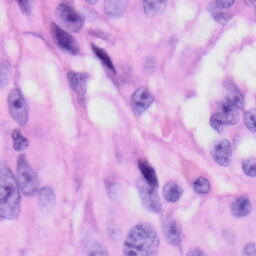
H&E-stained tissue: Skin